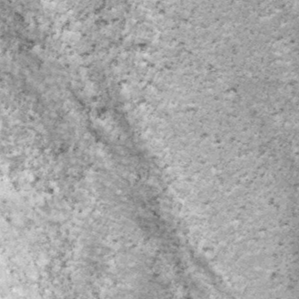
Label: frost